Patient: sex M, age 51
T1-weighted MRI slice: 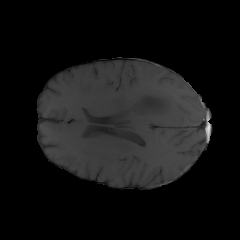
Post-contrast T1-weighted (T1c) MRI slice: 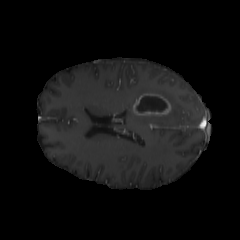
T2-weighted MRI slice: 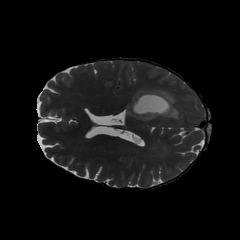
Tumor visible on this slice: yes
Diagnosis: Glioblastoma, IDH-wildtype
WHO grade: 4